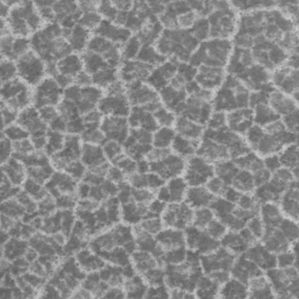
Label: frost